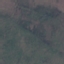
Land use / land cover: HerbaceousVegetation